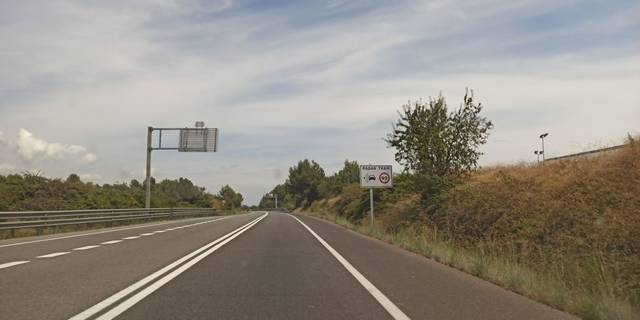
Region: Spain
Coordinates: 41.236, 1.737